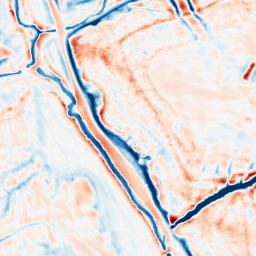
Category: edge_preserving
Decomposition family: bilateral
Decomposition parameters: d: 21
sigma_color: 25
sigma_space: 100
Upsampling method: bilinear
Upsampling parameters: scale: 2
Upsampling scale: 2